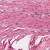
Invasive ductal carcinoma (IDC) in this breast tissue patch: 0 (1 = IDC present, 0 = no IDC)